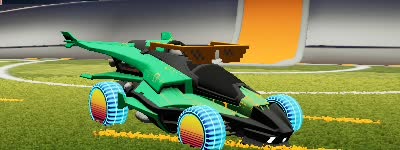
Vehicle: aftershock